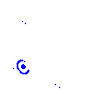
Particle: pion